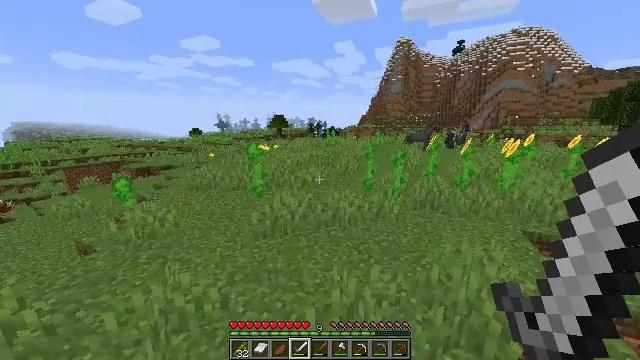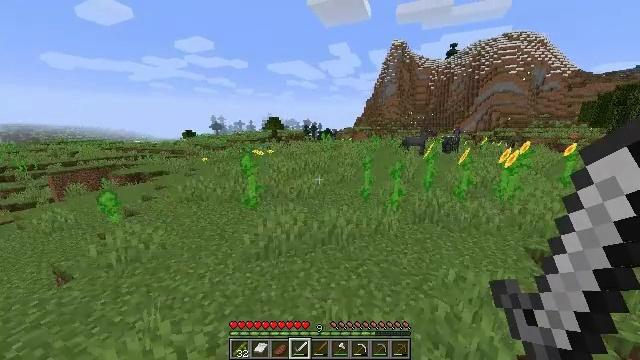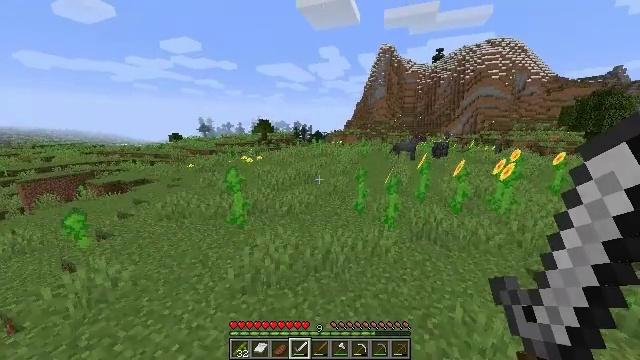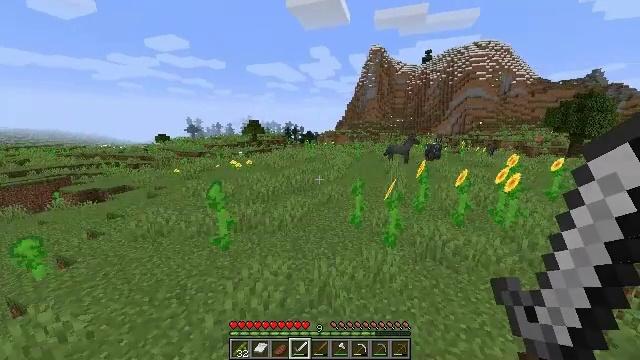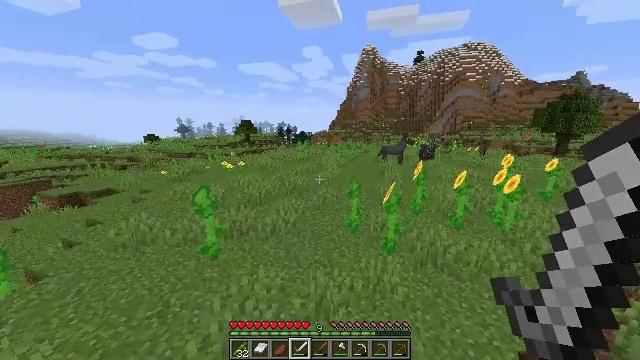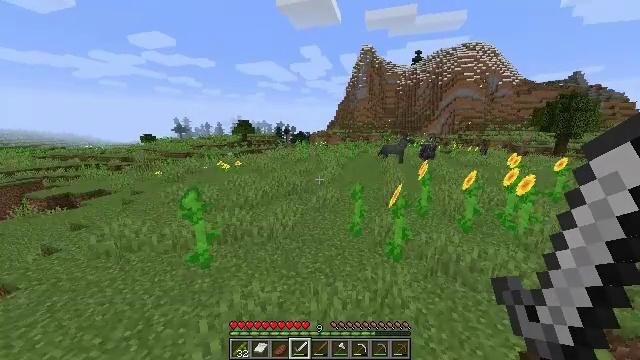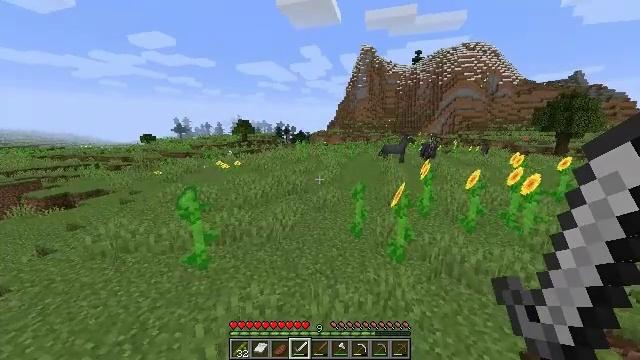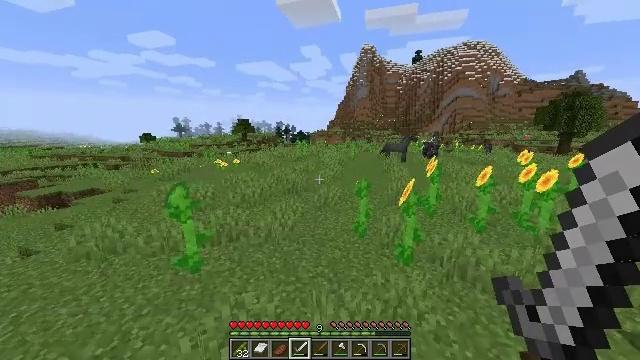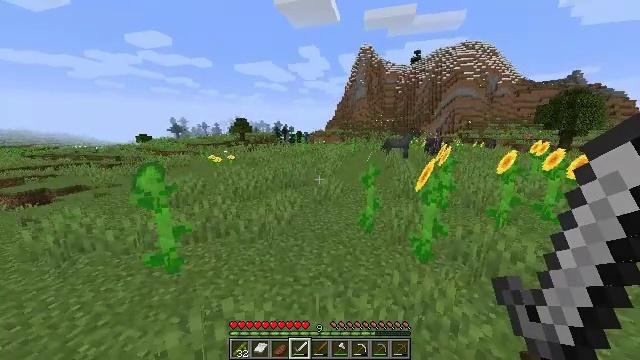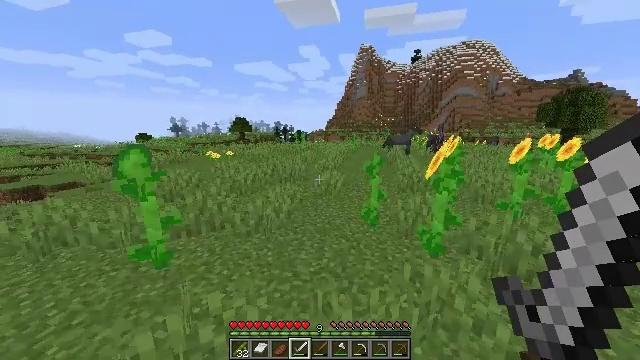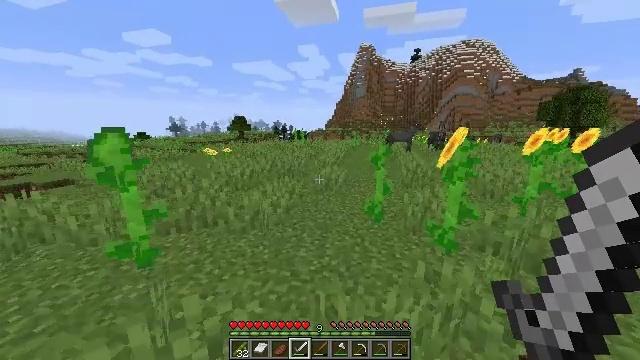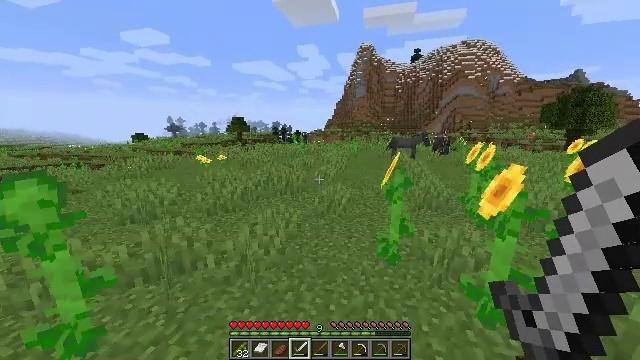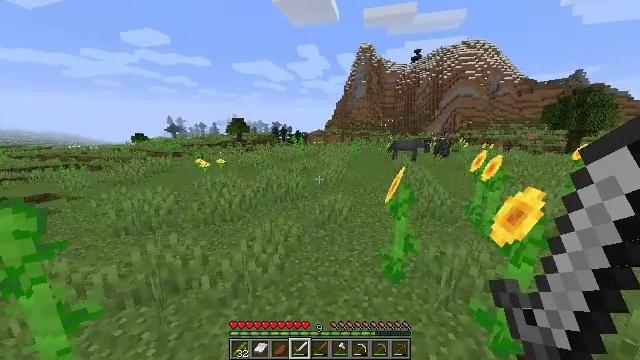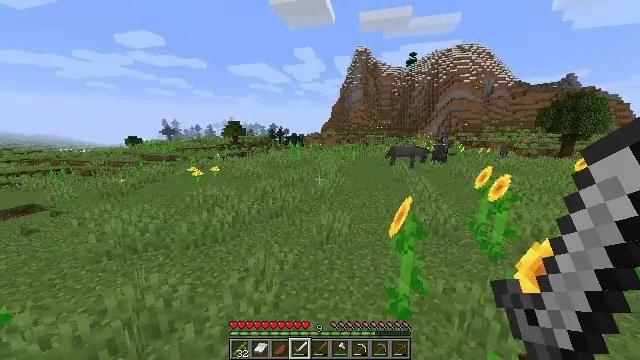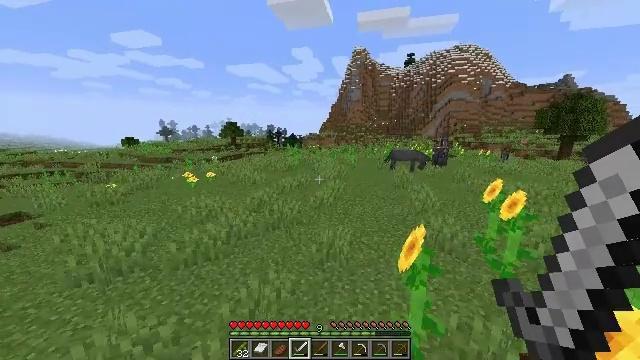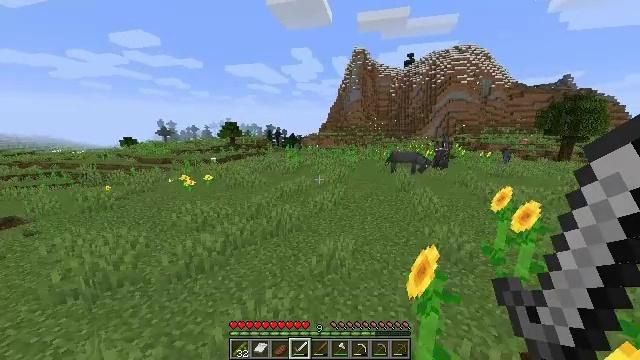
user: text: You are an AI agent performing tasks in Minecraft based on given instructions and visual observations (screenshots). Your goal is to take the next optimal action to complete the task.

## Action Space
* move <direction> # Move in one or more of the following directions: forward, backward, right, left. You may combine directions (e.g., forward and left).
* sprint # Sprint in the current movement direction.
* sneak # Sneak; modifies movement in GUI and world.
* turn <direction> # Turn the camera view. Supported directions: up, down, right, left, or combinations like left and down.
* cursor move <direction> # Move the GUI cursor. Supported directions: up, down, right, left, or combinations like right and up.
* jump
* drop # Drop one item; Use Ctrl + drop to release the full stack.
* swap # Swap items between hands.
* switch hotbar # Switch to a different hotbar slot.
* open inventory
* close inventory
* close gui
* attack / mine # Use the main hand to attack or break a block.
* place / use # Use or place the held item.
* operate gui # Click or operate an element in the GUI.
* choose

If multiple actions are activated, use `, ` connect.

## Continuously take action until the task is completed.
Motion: motion action
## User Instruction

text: Clear the sweet berry bush to collect the sweet berries.
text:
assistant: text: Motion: move forward, sprint, turn right, jump
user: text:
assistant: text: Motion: move forward, sprint, turn right, jump
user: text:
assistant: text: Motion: move forward, turn right, jump
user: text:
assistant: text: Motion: move forward, turn right, jump
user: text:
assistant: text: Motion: move forward, jump
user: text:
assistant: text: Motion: move forward, jump
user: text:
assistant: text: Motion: move forward, jump
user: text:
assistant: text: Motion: move forward, jump
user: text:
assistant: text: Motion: move forward, jump
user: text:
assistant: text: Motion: move forward, jump
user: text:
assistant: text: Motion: move forward, jump
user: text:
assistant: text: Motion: move forward, jump
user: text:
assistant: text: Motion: move forward, jump
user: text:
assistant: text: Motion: move forward, jump
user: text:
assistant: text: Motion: move forward, jump
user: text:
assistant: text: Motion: move forward, jump
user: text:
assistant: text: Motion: move forward, turn right, jump
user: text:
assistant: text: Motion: move forward, sprint, turn right, jump
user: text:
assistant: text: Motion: move forward, sprint, turn right, jump
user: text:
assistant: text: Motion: move forward, sprint, turn right, jump
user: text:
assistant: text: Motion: move forward, turn right, jump
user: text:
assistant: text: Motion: move forward, turn right, jump
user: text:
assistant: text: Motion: move forward, jump
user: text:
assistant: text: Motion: move forward, jump
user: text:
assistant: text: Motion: move forward, jump
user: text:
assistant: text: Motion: move forward, jump
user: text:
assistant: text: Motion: move forward, jump
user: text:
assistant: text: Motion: move forward, sprint, jump
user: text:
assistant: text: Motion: move forward, sprint, jump
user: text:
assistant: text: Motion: move forward, sprint, jump